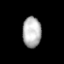
Tissue: prostate
Cell type: T cells
Senescence score: 0.354
Nuclear area (px): 557
Mean DAPI intensity: 180.79